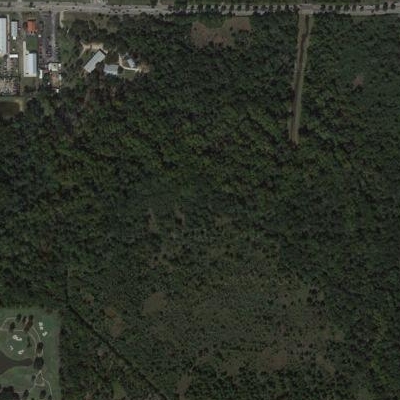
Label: eForest